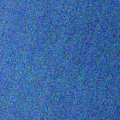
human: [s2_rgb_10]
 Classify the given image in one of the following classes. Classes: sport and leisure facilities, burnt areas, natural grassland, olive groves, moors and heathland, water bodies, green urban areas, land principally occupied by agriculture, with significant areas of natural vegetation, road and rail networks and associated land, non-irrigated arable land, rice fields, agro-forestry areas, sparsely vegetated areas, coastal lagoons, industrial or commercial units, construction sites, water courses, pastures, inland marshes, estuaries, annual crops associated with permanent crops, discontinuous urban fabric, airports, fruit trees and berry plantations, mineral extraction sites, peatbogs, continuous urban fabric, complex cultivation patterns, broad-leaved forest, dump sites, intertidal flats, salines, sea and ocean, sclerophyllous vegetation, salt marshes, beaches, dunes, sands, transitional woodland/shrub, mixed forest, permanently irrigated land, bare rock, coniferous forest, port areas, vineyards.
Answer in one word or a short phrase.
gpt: water bodies